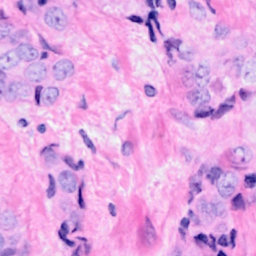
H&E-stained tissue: Breast